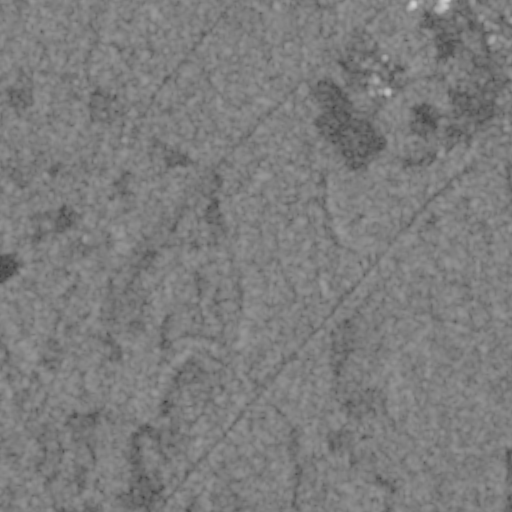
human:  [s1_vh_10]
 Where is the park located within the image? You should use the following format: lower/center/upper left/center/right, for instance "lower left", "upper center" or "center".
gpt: The park is located in the upper right of the image.
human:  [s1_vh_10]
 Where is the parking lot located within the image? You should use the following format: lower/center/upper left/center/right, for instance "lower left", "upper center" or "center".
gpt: The parking lot is located in the upper right of the image.
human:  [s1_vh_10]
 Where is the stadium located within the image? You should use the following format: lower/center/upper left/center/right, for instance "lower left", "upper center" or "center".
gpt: The stadium is located in the upper right of the image.
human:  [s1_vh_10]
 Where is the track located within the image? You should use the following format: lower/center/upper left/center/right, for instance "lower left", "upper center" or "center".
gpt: The track is located in the upper right of the image.
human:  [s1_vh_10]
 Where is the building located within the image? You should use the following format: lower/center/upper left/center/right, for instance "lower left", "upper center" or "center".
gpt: There is no building in the image.

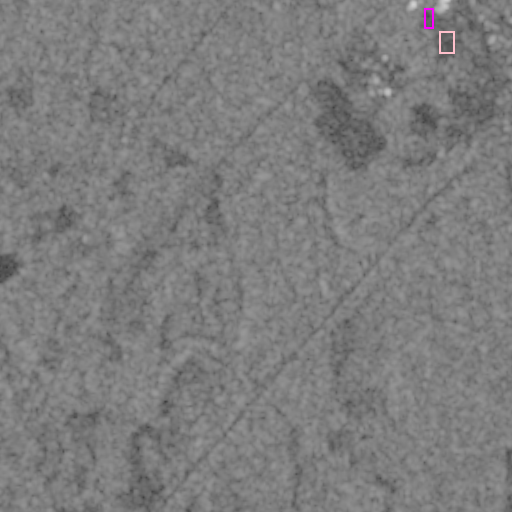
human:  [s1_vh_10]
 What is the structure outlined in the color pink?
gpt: The structure outlined in pink is a park.
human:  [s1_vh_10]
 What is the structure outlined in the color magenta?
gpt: The structure outlined in magenta is a stadium.
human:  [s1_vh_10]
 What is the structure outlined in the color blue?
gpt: There is no blue outline.